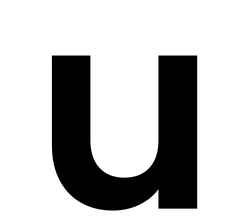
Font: Poppins-SemiBold